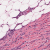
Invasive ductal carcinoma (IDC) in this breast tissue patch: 1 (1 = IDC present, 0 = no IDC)